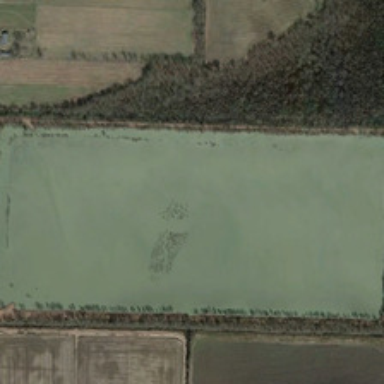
Many green trees and several farmlands are around a rectangular pond .